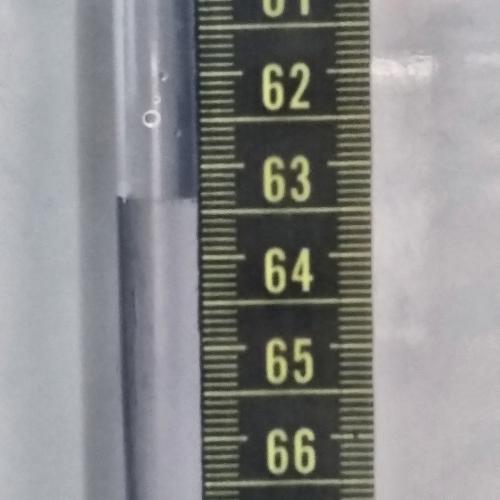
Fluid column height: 63.4 cm